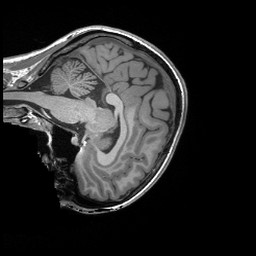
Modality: T1w
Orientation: sagittal
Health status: ill
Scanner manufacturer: siemens
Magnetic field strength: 3 T
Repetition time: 2.3 s
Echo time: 0.00243 s